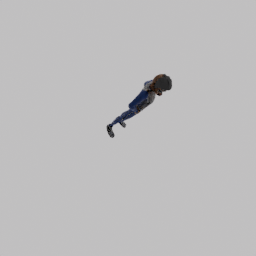
Label: people